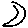
Label: moon